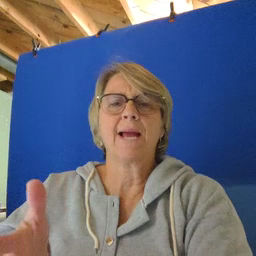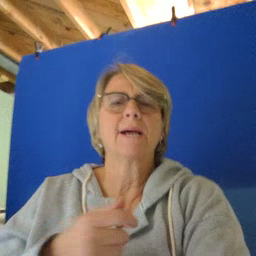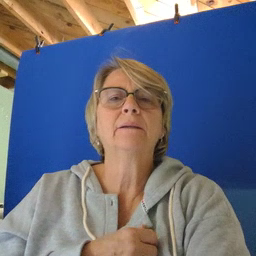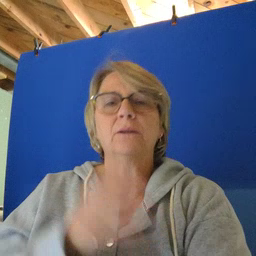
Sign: fine